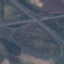
Label: Highway